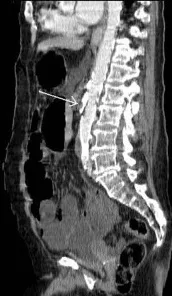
Axial.
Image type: radiology (ct)